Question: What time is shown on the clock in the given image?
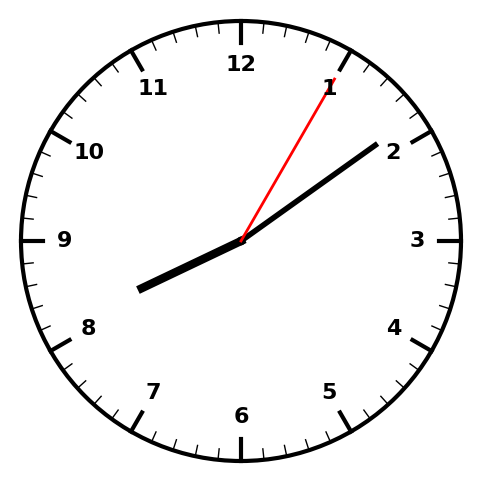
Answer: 08:09:05